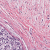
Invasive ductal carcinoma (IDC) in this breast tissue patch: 0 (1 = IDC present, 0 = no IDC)